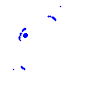
Particle: electron